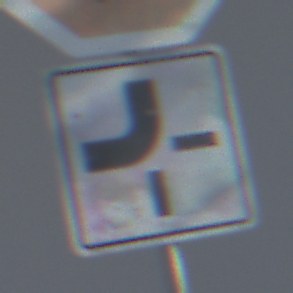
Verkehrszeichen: VerlaufVorfahrtsstrasse2
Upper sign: Stop
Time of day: MorningAfternoon
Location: Outdoor (Urban)
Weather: Clear
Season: NotSpecified
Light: Natural